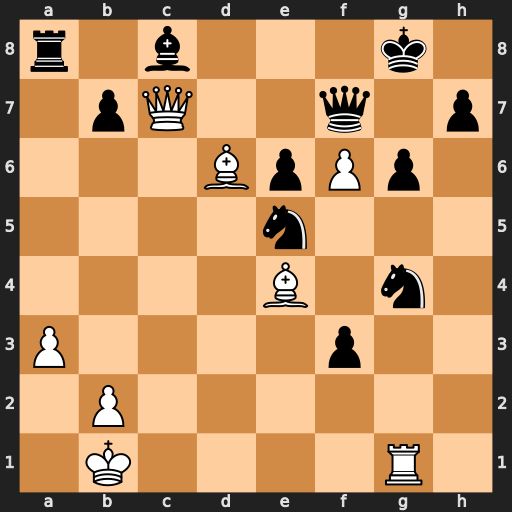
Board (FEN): r1b3k1/1pQ2q1p/3BpPp1/4n3/4B1n1/P4p2/1P6/1K4R1
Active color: w
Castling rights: -
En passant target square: -
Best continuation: Qd8+ Qe8 Qxe8#